Field crop: maize
Growth stage: 2
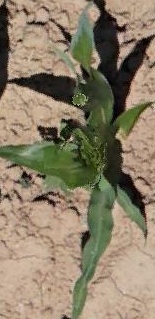
Species: maize